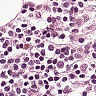
Metastatic tissue present: no